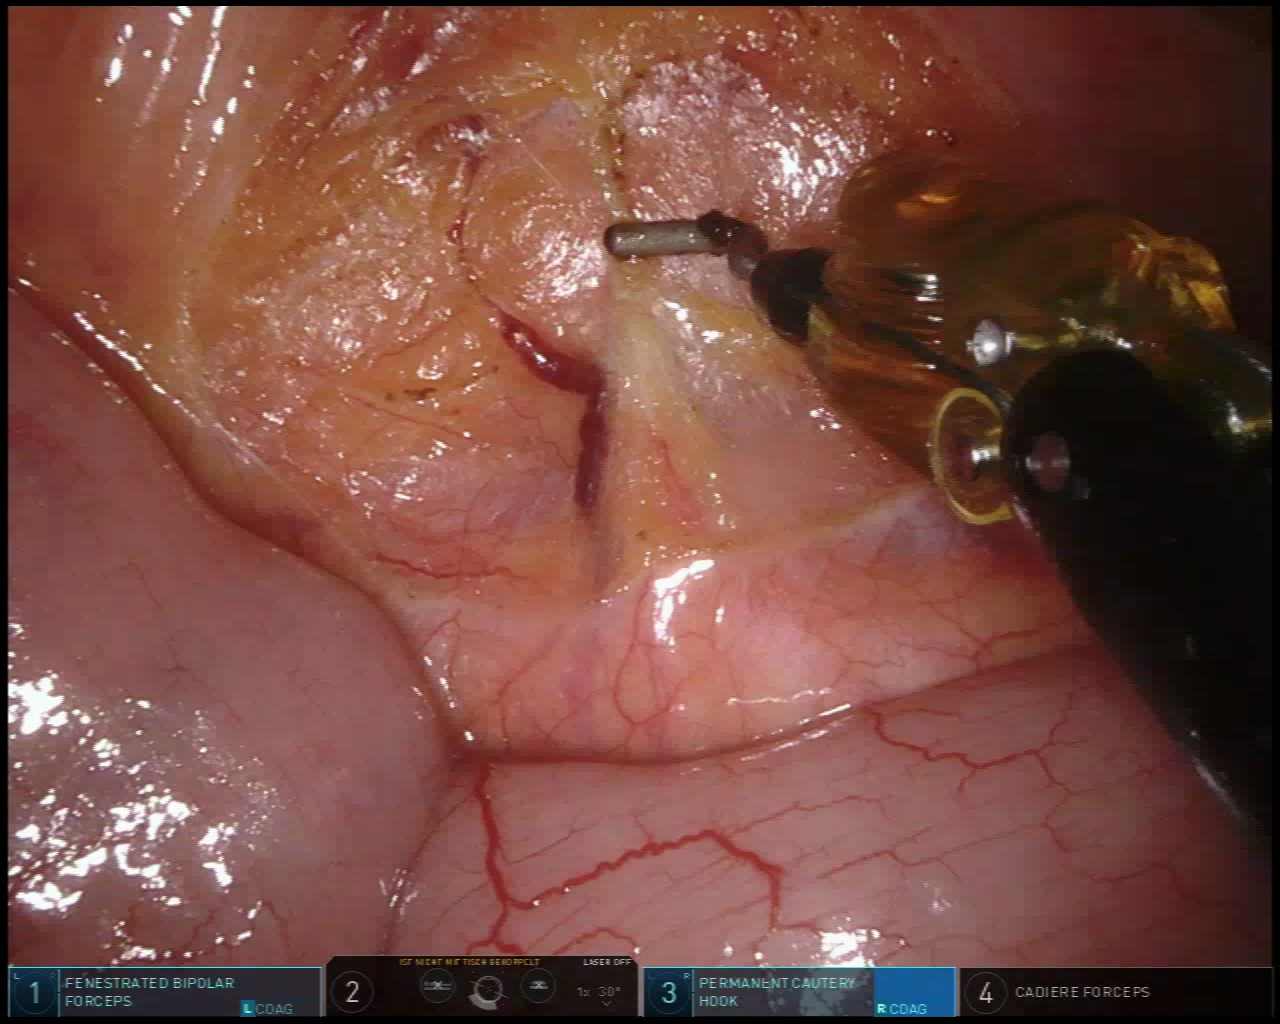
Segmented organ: small_intestine
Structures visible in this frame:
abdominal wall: yes
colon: no
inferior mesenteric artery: no
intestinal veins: no
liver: no
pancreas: no
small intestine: yes
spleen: no
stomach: no
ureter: no
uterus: no
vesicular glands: no